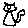
Label: cat